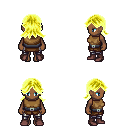
a pixel art fantasy rpg character, female body template, human, dark skin, leather chest armor, metal pants, gold loose hair, maroon shoes, four views (front, back, left, right), 2x2 character sprite sheet, small pixel art, hard edges, no anti-aliasing